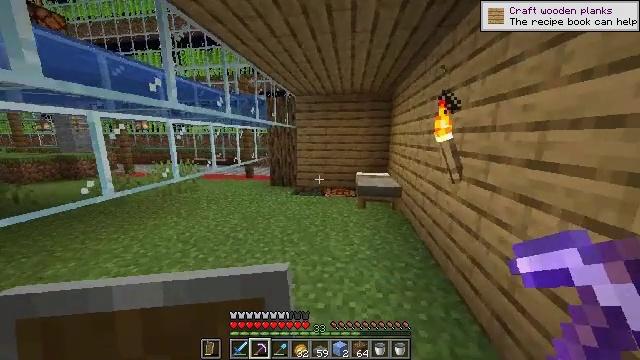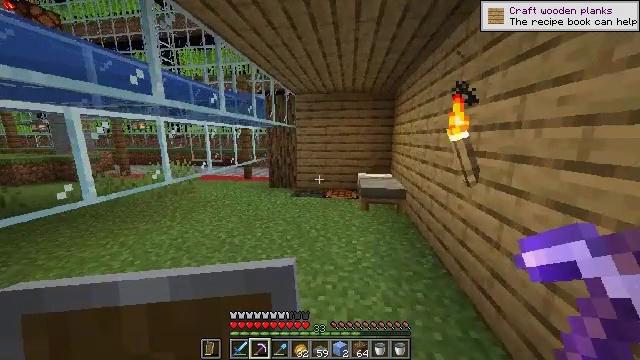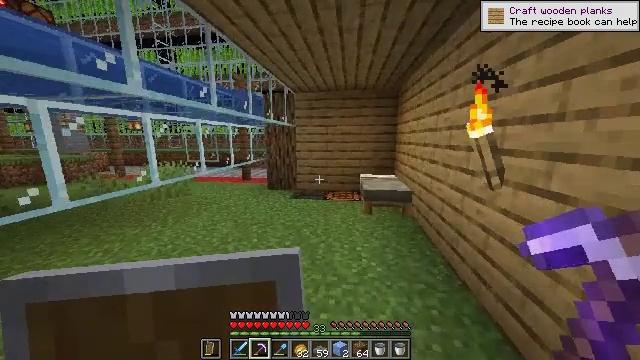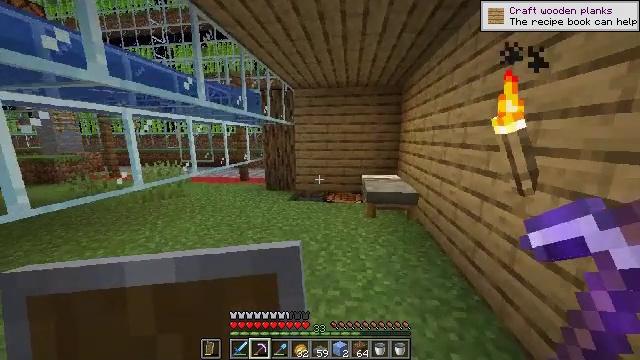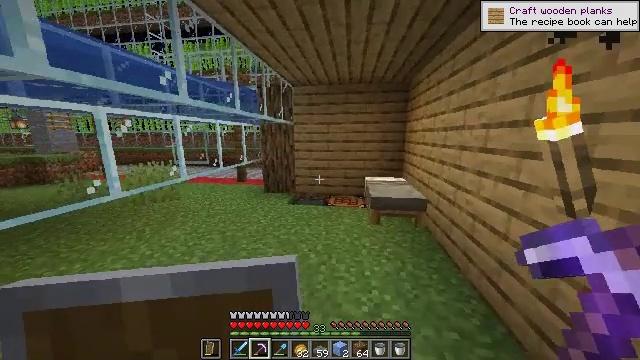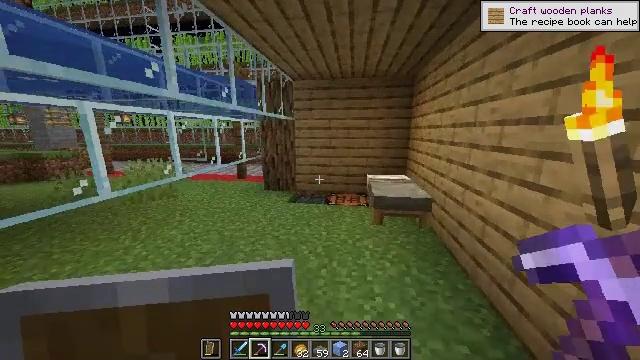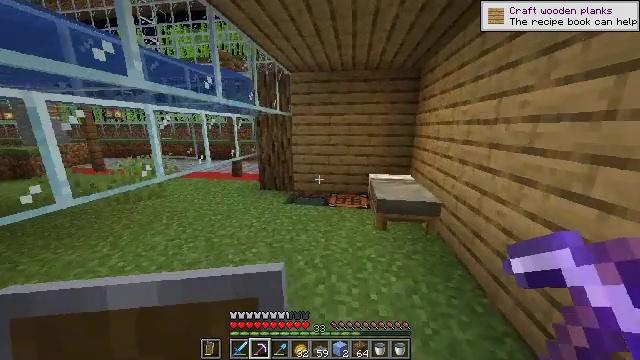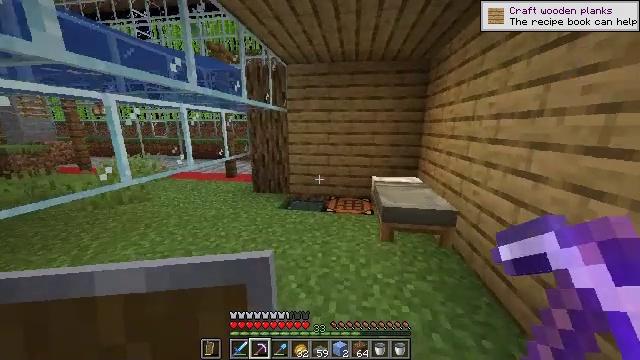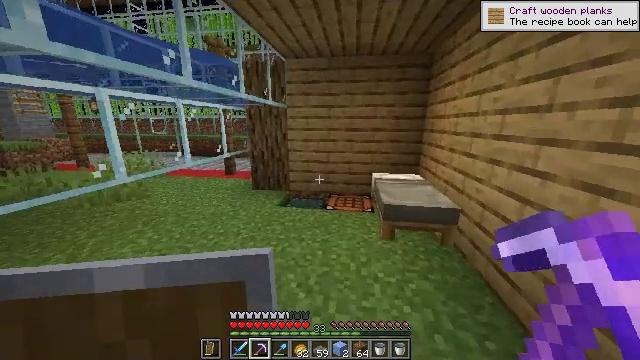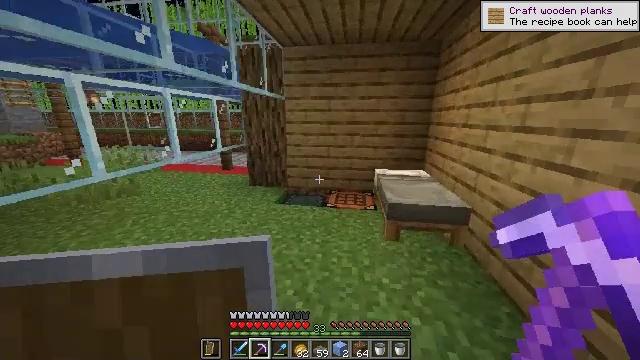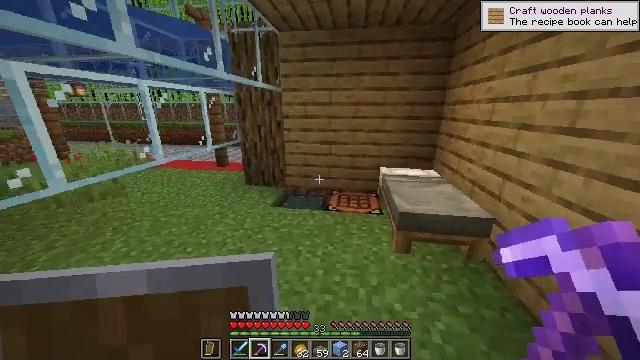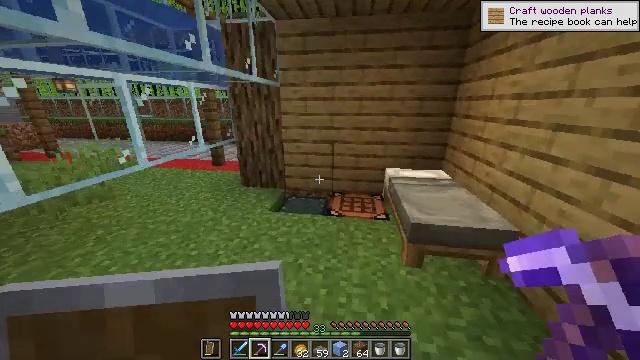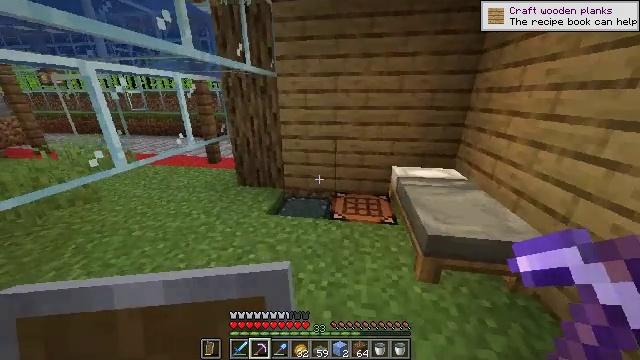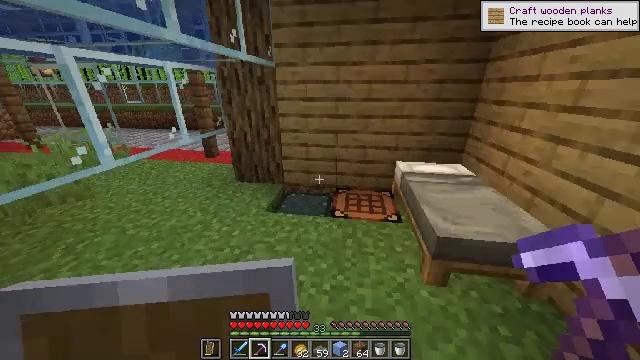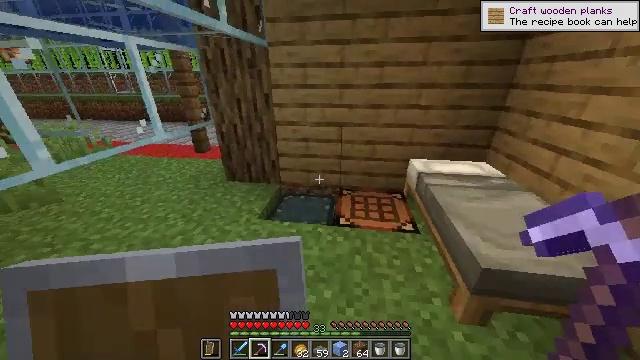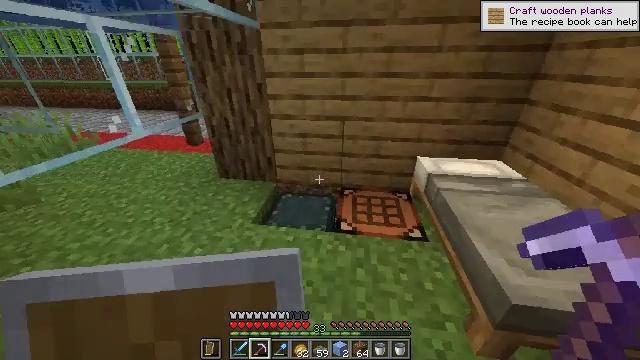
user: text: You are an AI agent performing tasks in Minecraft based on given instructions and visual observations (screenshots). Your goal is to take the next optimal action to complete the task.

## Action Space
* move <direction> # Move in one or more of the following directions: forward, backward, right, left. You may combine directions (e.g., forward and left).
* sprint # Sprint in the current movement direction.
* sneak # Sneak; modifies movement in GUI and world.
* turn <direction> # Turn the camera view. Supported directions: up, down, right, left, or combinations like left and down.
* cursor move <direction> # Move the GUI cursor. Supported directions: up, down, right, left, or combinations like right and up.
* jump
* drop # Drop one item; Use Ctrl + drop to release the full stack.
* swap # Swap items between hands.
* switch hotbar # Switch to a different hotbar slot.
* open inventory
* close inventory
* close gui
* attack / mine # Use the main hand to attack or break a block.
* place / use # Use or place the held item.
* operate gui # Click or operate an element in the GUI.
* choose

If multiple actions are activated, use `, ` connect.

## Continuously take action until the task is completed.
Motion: motion action
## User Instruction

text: Use the crafting table to make packed ice.
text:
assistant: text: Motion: move forward
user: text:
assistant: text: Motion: move forward
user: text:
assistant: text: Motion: move forward
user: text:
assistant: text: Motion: move forward
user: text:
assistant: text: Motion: move forward, turn down
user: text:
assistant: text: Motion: move forward, turn down
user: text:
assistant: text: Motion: move forward
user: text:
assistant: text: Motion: move forward
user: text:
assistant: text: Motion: move forward, turn down
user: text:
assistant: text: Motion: move forward, turn down
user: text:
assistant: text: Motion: move forward, turn down
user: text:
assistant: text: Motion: move forward, turn down
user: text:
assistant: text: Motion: move forward, turn down
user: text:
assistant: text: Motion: move forward, turn down
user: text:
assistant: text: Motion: move forward, turn down
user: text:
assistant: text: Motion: move forward, turn down
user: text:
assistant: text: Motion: turn right and down
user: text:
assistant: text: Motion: turn right and down
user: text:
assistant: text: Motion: turn right and down
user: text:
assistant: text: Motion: turn right and down
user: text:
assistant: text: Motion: use / place
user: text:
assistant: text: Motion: use / place
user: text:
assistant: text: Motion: use / place
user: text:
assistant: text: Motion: no_op
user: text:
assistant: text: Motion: no_op
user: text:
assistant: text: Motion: open gui
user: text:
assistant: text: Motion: no_op
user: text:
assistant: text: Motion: no_op
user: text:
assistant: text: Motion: no_op
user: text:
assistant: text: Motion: no_op